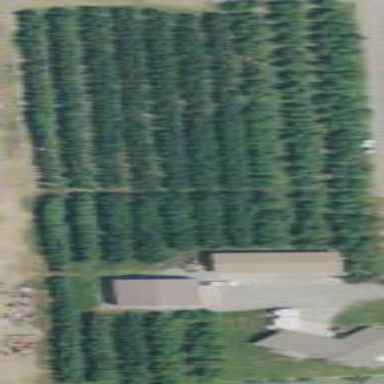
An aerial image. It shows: Orchard.